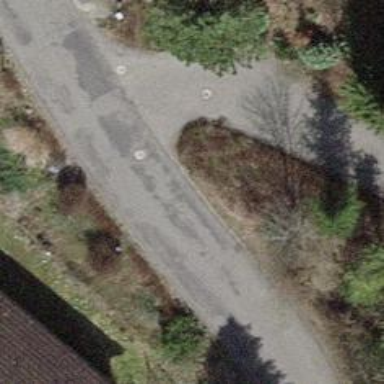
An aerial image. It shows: Unclassified road with asphalt surface.